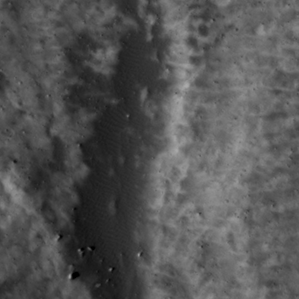
Label: non_frost